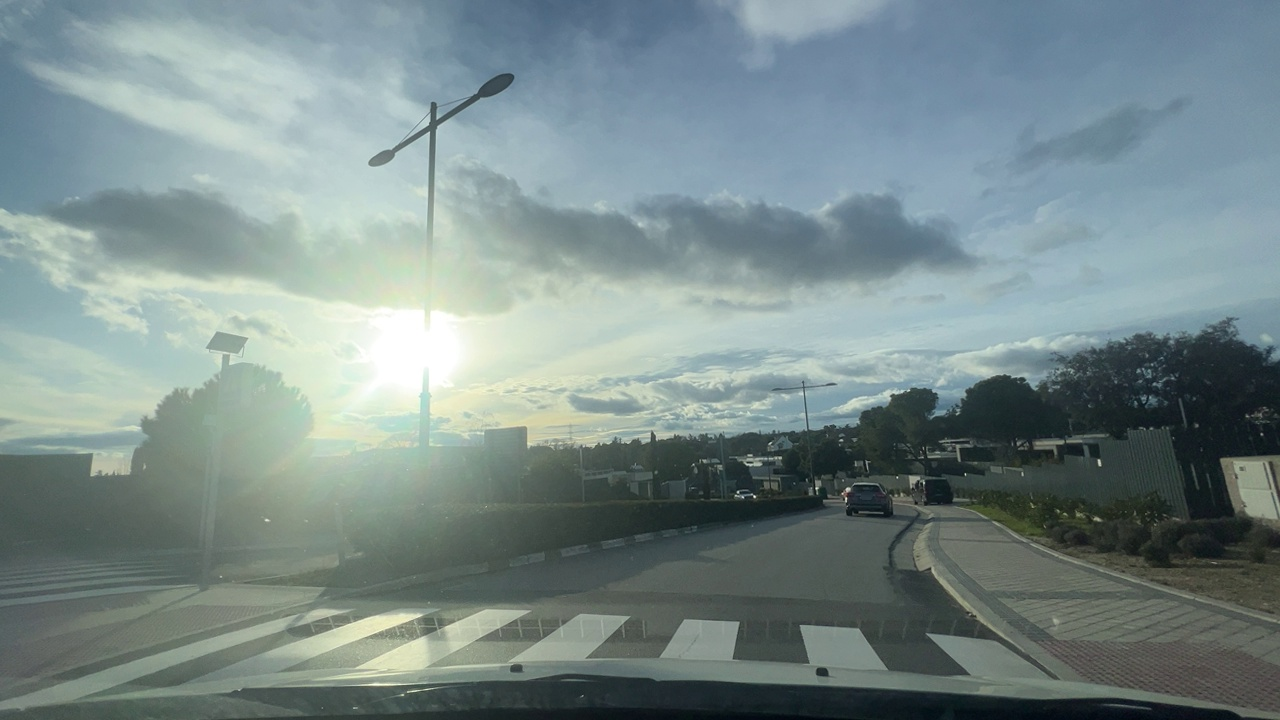
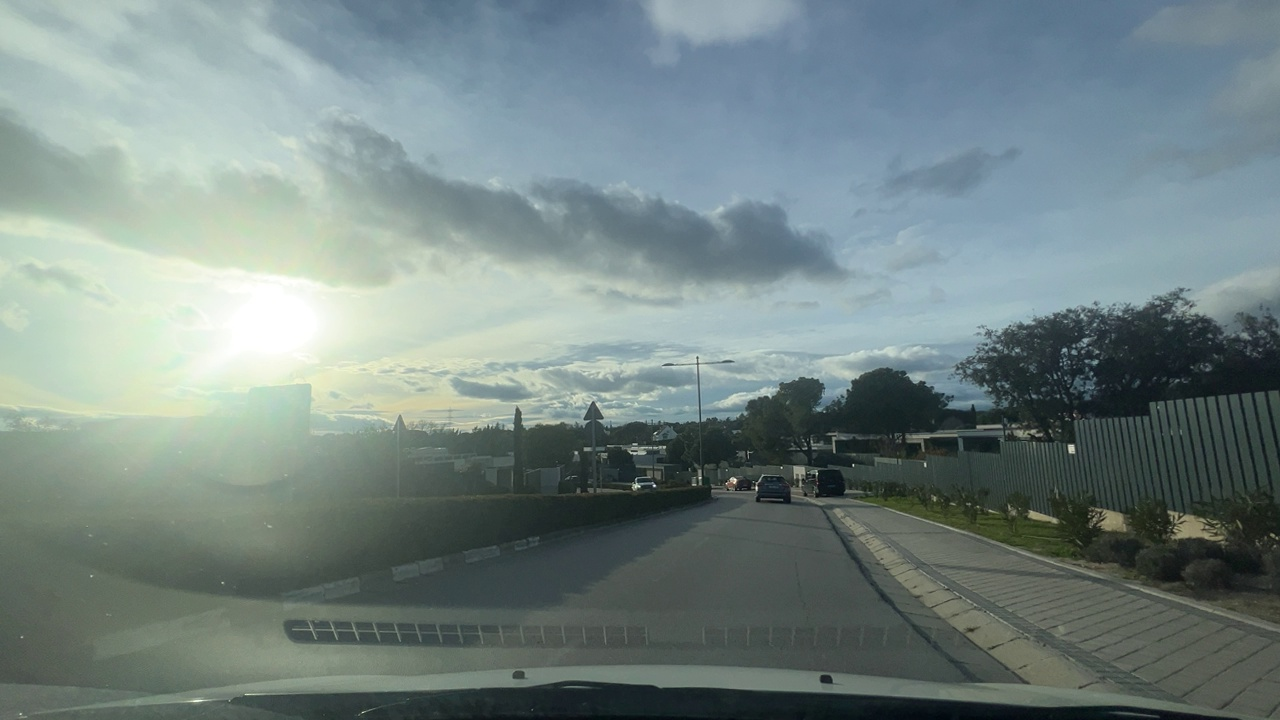
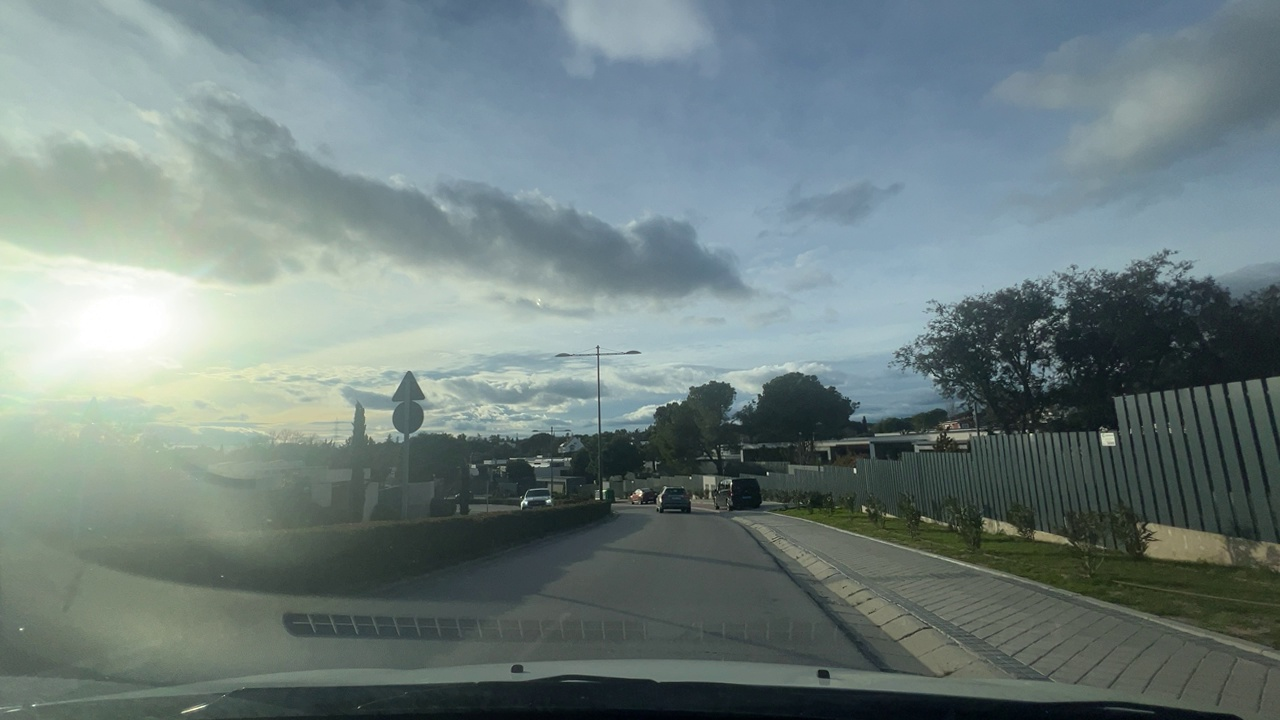
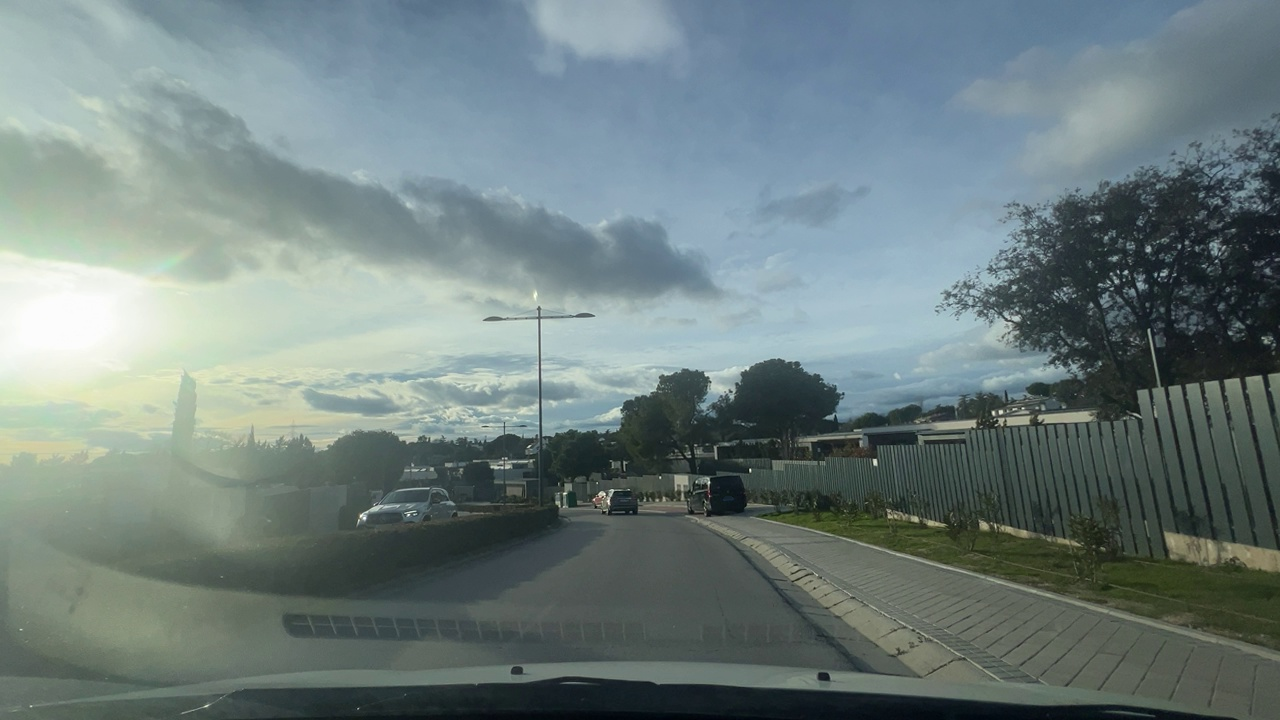
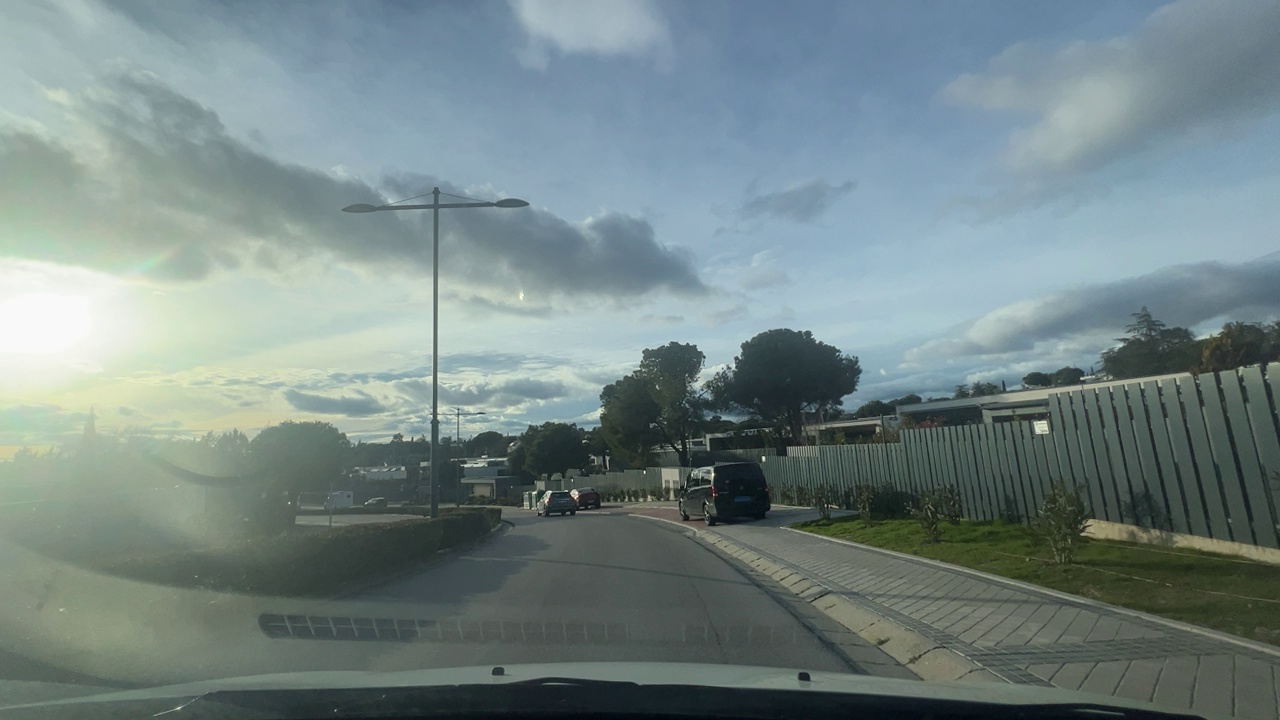
Situation: Lateral parked car
Question: Are stopped vehicles present on the right adjacent side of the ego lane?
Answer: Yes
Reasoning: Parked vehicles are visible along the right side of the roadway.

Situation: Lateral parked car
Question: Are stopped vehicles present on the left adjacent side of the ego lane?
Answer: No
Reasoning: There are no visible parked cars on the left adjacent side of the ego lane

Situation: Lateral parked car
Question: Are vehicles parked parallel or perpendicular to the roadway near the ego lane?
Answer: Yes
Reasoning: Several vehicles are parked parallel on the curb on the right.

Situation: Lateral parked car
Question: Does the environment indicate an urban road where curbside parking is permitted?
Answer: Yes
Reasoning: Buildings indicate an urban environment but curbside parking is not permitted.

Situation: Lateral parked car
Question: Is the ego vehicle traveling in a middle lane with traffic lanes (designated to drive cars not to park) on both sides?
Answer: No
Reasoning: The ego vehicle is travelling in the right lane of a two lane urban road